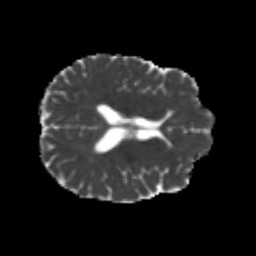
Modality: MD
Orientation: axial
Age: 22
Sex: male
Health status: healthy
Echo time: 0.074 s